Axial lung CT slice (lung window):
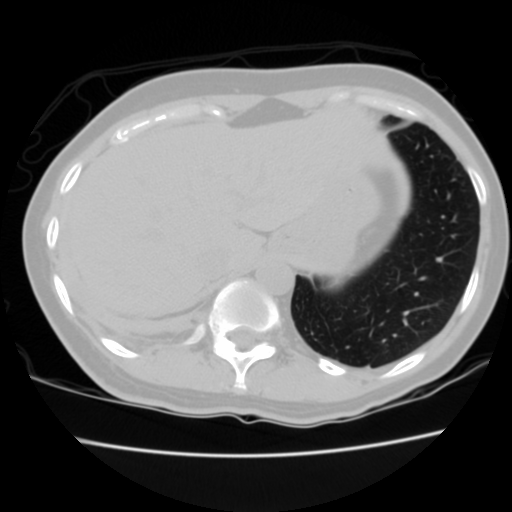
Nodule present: no